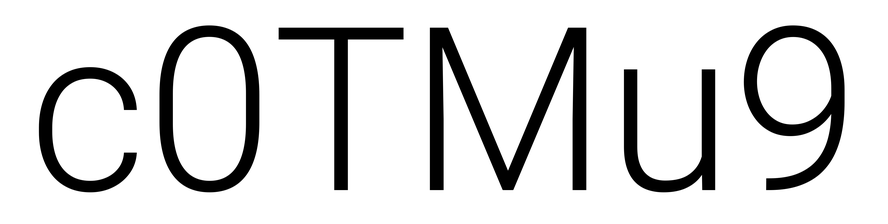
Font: Roboto_Light